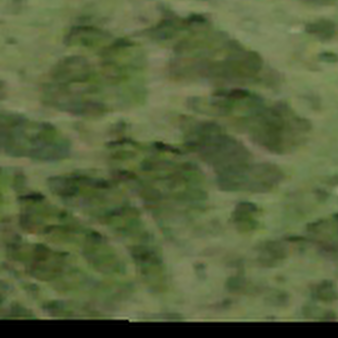
Label: other